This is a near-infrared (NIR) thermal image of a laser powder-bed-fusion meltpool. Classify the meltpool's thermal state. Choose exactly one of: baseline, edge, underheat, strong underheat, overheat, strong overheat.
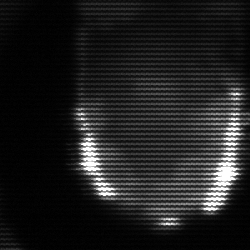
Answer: baseline